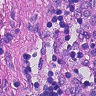
Metastatic tissue present: no